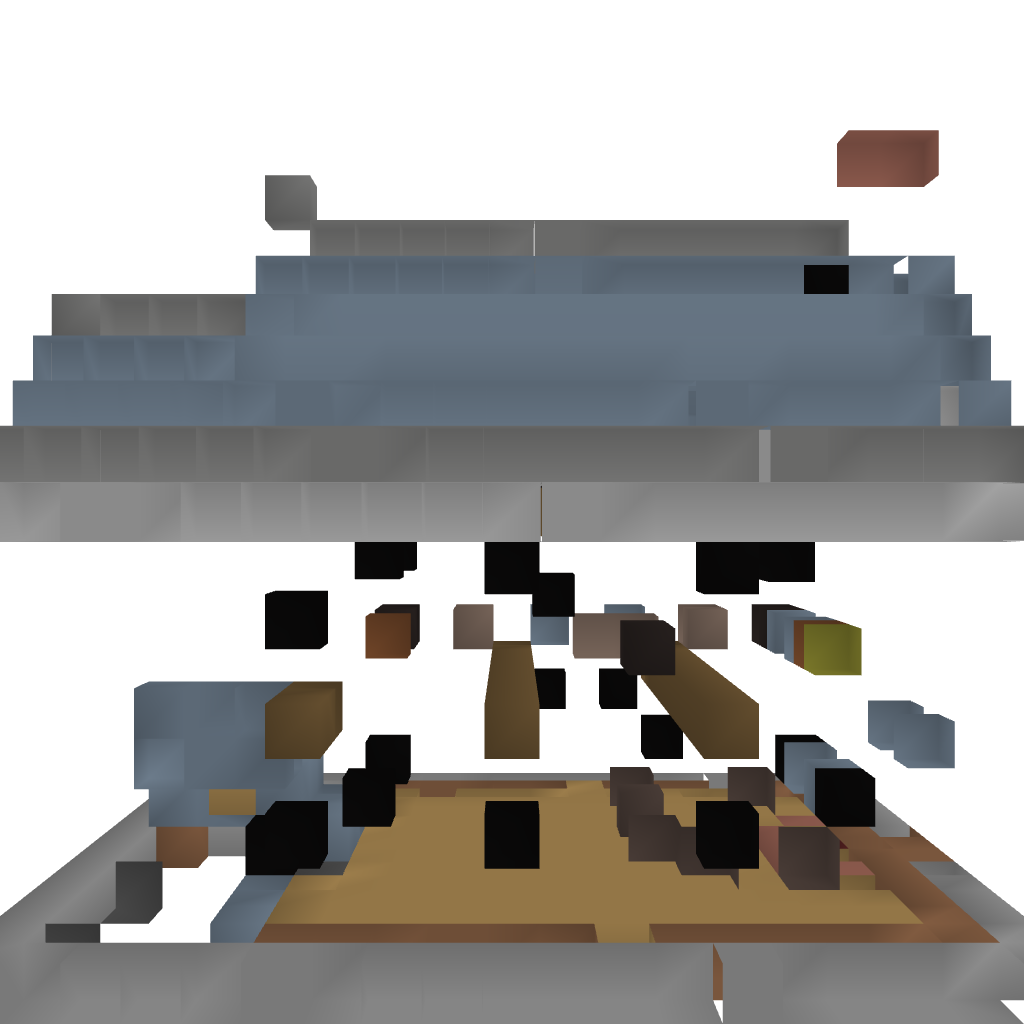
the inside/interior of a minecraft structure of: Small Rustic Inn